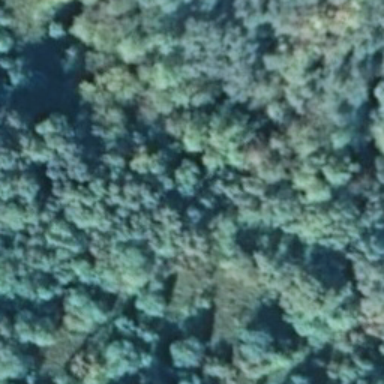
This is a dense forest with lots of dark green trees .